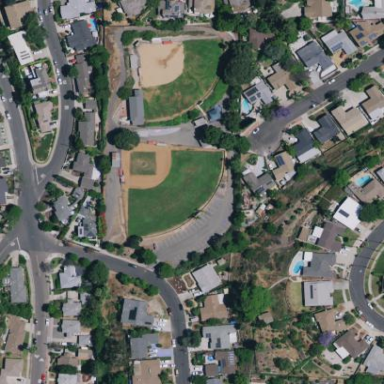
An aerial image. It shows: Baseball pitch for leisure land.